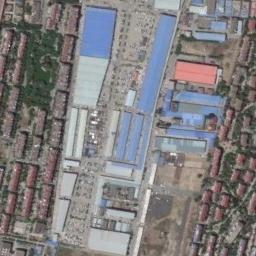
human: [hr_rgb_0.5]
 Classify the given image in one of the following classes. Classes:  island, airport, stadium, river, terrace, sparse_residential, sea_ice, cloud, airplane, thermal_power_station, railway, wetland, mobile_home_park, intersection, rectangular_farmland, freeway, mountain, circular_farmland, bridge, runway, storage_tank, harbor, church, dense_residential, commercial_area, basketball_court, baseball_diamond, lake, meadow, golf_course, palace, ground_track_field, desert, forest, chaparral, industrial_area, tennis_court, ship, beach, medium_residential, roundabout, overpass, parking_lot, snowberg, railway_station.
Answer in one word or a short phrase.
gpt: industrial_area